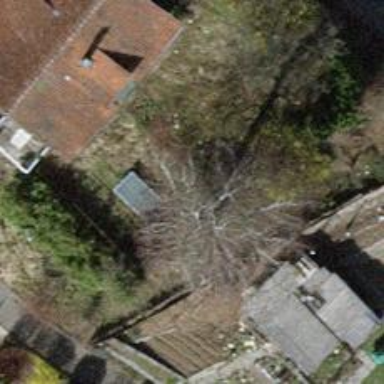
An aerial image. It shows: Urban tree adds touch of nature to the surroundings.